Question: I m using postgresql 8.2.
I want to be able to create a simple table with year and all the week number upto 52 for that year.
Like this:
There must be an efficient way to do this.
If it needs to scale out to any year, it should dynamically list all the week number for year.
Any help is appreciated.
TIA

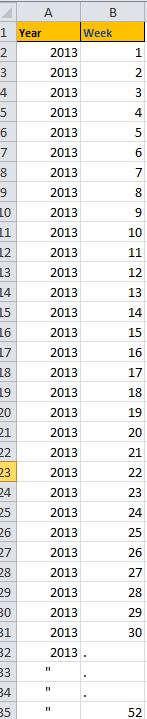
Answer: From what I know, PostgreSQL does not have a function that returns the number of weeks a year. So I guess the best way to proceed is to create this function:
'''
CREATE OR REPLACE FUNCTION weeks_in_year(aYear integer) RETURNS integer AS
$$
DECLARE
vW integer;
BEGIN
vW := date_part('week', (aYear::text || '-12-31')::date);
-- When the week is the first, the year has 52 weeks.
RETURN CASE WHEN vW = 1 THEN 52 ELSE vW END;
END
$$
language 'plpgsql';
'''
Then you can use this function with generate_series to get your data
'''
select 2013 AS year,generate_series(1, weeks_in_year(2013)) AS week
'''
if you have to create a table, you can use
'''
SELECT 2013 AS year,generate_series(1, weeks_in_year(2013)) AS week INTO my_table
'''